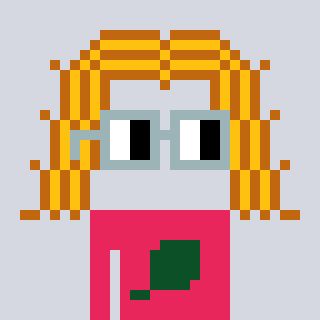
a pixel art character with square dark gray glasses, a hair-shaped head and a redpinkish-colored body on a cool background